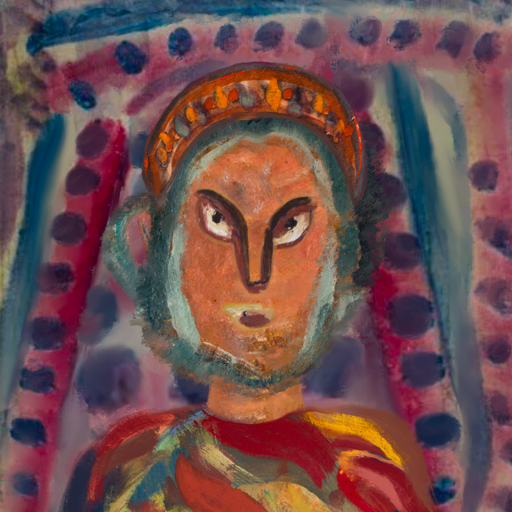
Background: HillGirl, Head And Neck Front: Boggyland, Face Front: After_Raid, Bust: Mother_And_Son_Son, Hair Front: Boggyland, Head Accessory: Hypocrite, Second Necklace: Blank, Necklace: Blank, Baby: Blank